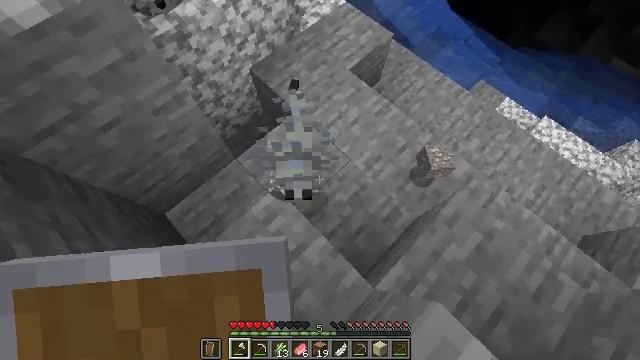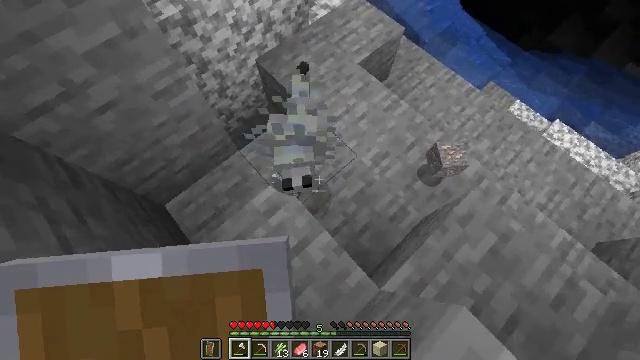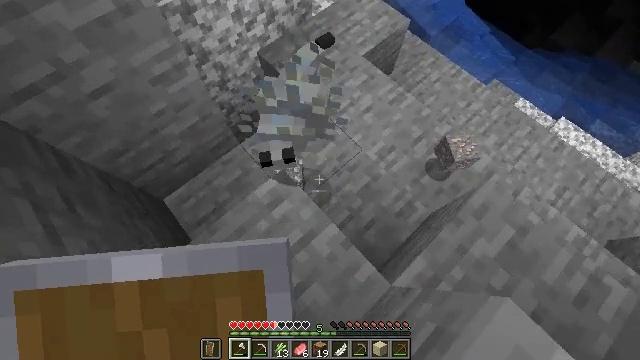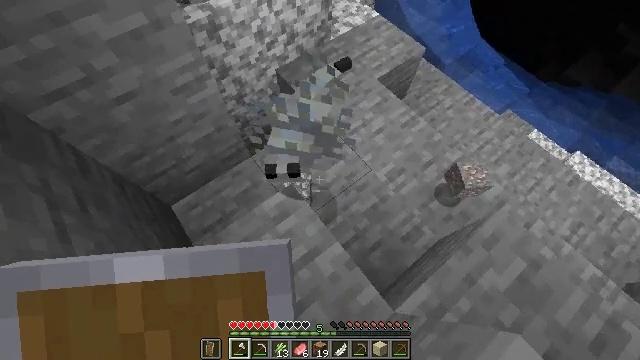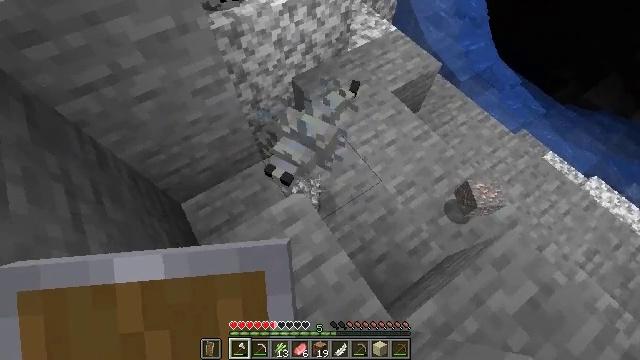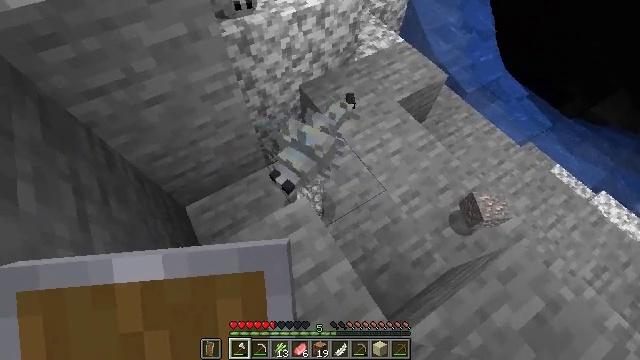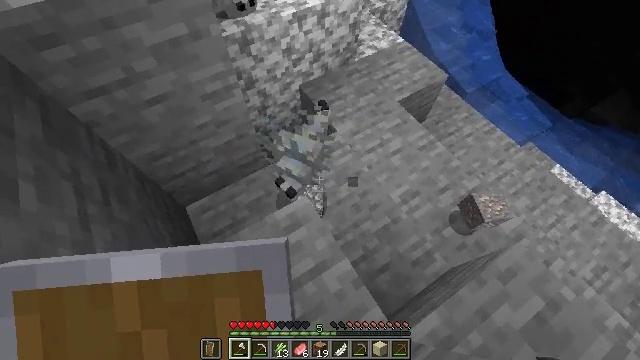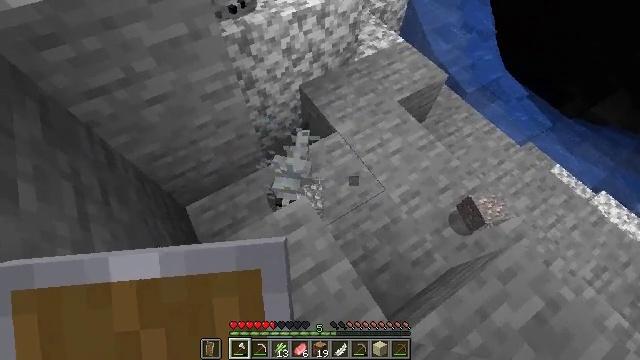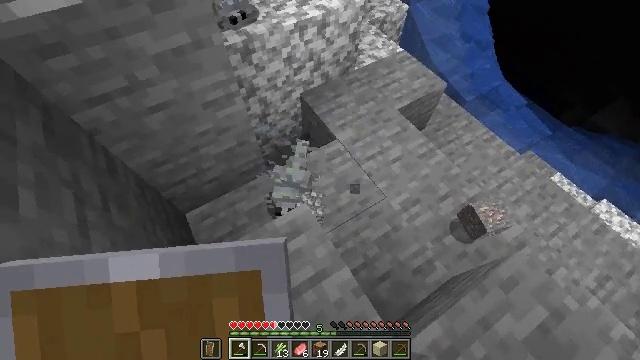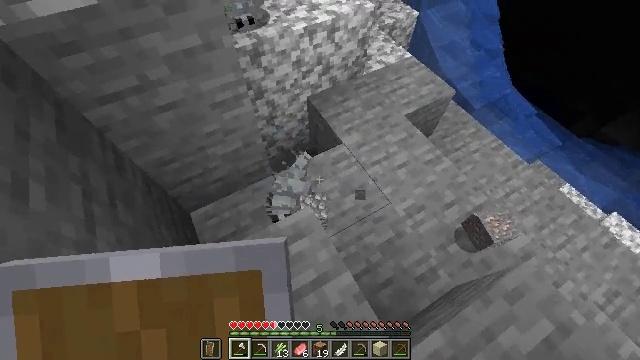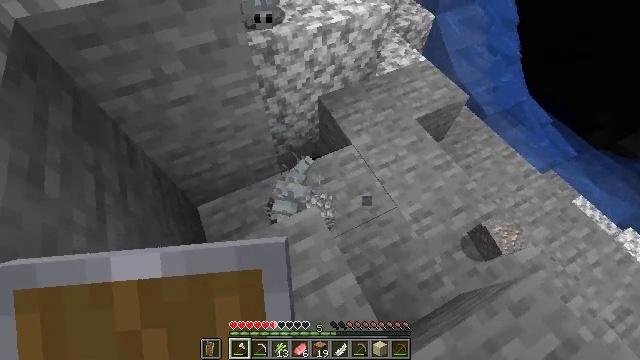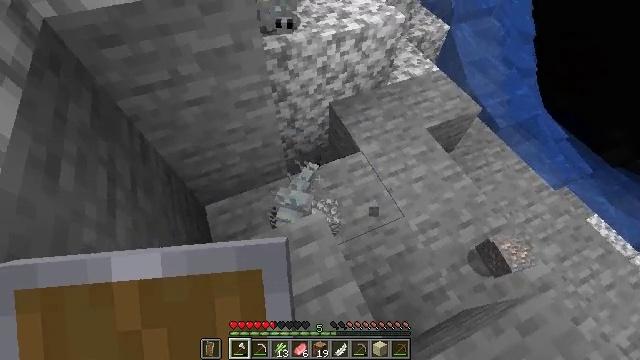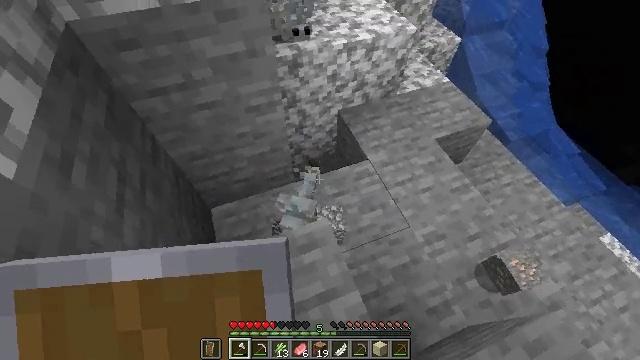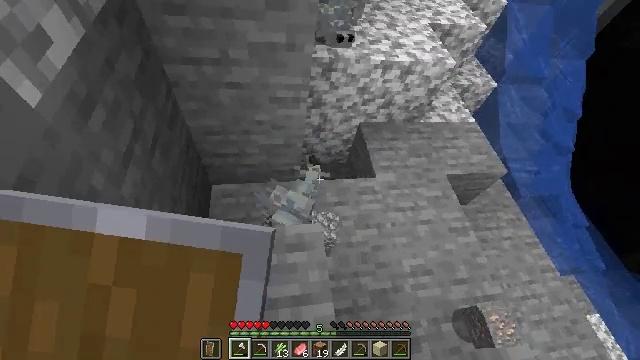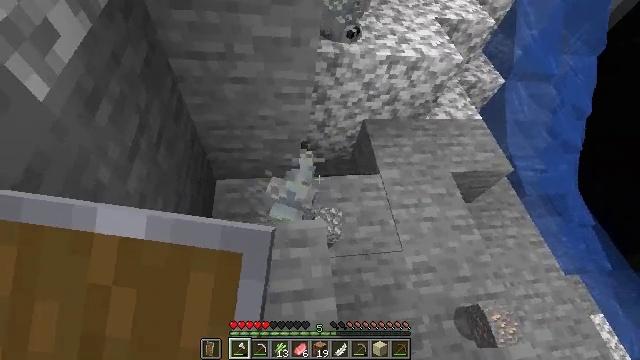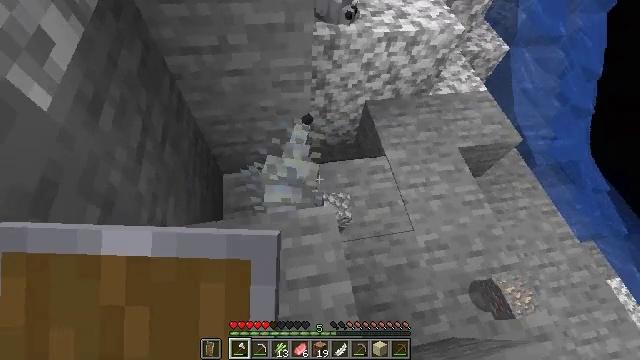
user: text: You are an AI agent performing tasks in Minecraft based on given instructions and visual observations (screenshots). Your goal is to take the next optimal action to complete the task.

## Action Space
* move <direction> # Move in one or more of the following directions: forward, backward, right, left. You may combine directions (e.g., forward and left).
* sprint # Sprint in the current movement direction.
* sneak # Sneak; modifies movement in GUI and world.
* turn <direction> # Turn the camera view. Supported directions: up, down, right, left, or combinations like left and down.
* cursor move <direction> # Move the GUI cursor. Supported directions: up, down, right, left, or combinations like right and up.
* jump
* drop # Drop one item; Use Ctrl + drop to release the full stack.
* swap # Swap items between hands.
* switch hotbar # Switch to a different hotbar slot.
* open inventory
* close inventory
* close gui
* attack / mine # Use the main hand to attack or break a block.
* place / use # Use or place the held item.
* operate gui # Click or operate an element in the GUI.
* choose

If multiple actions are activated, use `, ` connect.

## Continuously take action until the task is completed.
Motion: motion action
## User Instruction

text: Hunt the silverfish.
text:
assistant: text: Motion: turn left
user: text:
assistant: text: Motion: no_op
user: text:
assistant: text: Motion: turn left and up
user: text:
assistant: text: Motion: turn left and up
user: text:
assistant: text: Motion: turn left and up
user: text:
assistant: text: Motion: attack / mine
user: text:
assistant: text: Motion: attack / mine
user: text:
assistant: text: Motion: turn up, attack / mine
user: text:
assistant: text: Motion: turn left
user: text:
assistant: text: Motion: turn left
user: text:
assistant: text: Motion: turn left and up
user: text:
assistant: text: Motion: turn left and up
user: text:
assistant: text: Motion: turn left
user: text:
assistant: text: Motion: turn left and down
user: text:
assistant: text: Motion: turn left and down
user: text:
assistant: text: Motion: turn left and down
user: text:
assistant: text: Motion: attack / mine
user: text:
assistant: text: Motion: turn left and down, attack / mine
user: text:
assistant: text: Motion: turn left, attack / mine
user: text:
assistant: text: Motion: turn left
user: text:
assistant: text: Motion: turn left and up
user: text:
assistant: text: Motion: turn left and up
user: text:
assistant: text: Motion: no_op